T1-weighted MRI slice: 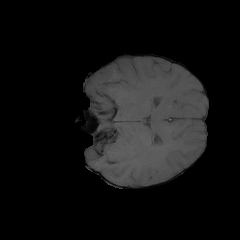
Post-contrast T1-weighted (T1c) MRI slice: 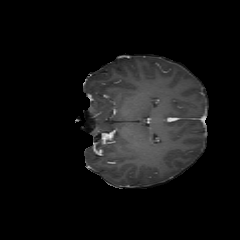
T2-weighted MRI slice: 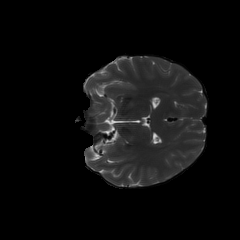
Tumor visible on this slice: no